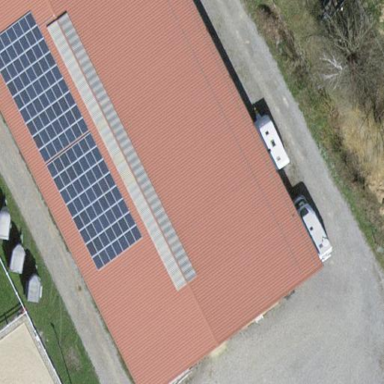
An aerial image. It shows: Gabled roof on farm auxiliary building.